Question: I'm seeing some strange behaviour with Subversion in Eclipse IDE.
I'm using the subversion plugin from <URL>
I've screen captured the problem below with exclamation marks next to the views package and contents...

Team > Commit seems to have no effect, although no errors are reported. After commit files are still marked as changed (with the ">" symbol next to them)
The code executes fine and there are no errors or warnings in the marked files.
It's hard to see how there can be conflicts given that I'm the only one using this repository, with only one computer. And I don't use any other editor or commit mechanism.
I'm not too sure what's going on.
Any ideas?
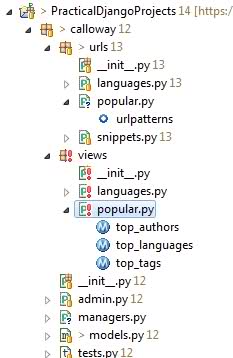
Answer: My solution was to rename the source folder, remove all .svn folders and files, remove all .project files. Then create the project afresh, download the source from the repositiory and then copy the local changes back into the folder.
Not sure what was going on here but it's fixed for now.